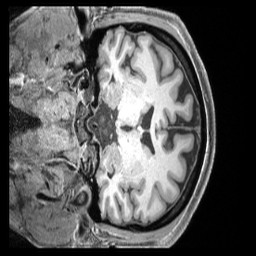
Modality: T1w
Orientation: coronal
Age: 42
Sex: male
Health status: ill
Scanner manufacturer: siemens
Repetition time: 2.4 s
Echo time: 0.00231 s